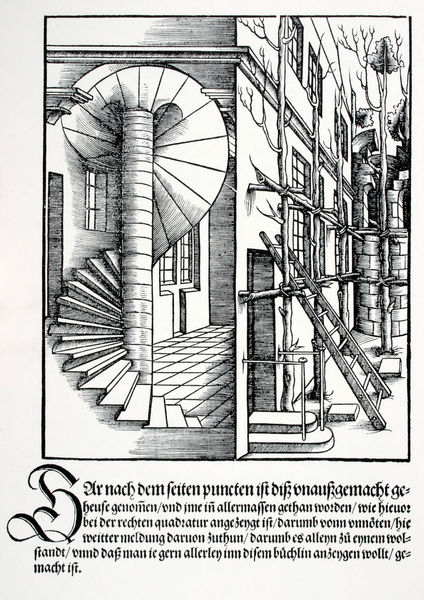
Titel: Eyn schön nützlich büchlin und underweisung der kunst des Messens mit dem Zirckel, Richtscheidt oder Linial - Seite 62
Künstler: Hieronymus Rodler
Standort: (Seriendruck)
Schlagwörter: baum, dunkel, schatten, weiß, bäume, landschaft, äste, fenster, grau, hell, holz, pfeiler, schwarz, skizze, säule, tür, zeichnung, gebäude, haus, weg, ornament, wand, architektur, knoten, rahmen, stein, steine, innenraum, ast, zweige, boden, innen, pflanzen, renaissance, turm, holzschnitt, schrift, bilder, fassade, perspektive, pflaster, abstrakt, mauer, grafik, kahl, winter, leiter, treppe, treppen, durchgang, geländer, stufe, stufen, wände, eingang, ruine, gerüst, buch, hauswand, sprossen, mauerwerk, druck, initialen, stich, seite, fliesen, illustration, schwarzweiß, text, buchstaben, beschriftung, initiale, bleistift, fliese, kacheln, entwurf, kunst, buchdruck, buchseite, fleisen, sims, gesims, hubi, gut, has, konstruktion, aussen, plan, wendeltreppe, dürer, kupferstich, spalier, verdreht, schaft, wendel, fraktur, geometrie, bau, altdeutsch, beschreibung, erklärung, spindel, eintritt, baustelle, verbindungen, latein, spindeltreppe, treppenaufgang, gemauert, gebaude, umbau, anleitung, wörter, rohre, albrecht dürer, initial, verwirrt, reparatur, optische täuschung, schrit, illustrationen, leitern, wohlstand, lehrbuch, escher, handbuch, holzschnitte, perpsektive, iniziale, bucgh, festungsbau, gerüstbau, großbuchstabe, inizial, steigungen, sttufe, anweisung, trarchitektur, spalierbäume, gerüsdt